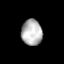
Tissue: lung
Cell type: Epithelial cells
Senescence score: 0.6182
Nuclear area (px): 524
Mean DAPI intensity: 182.166